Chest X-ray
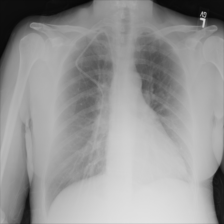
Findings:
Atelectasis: negative
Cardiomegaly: negative
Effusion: negative
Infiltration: negative
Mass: negative
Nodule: negative
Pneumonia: negative
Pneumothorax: negative
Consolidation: negative
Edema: negative
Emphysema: negative
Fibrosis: negative
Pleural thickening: negative
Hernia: negative